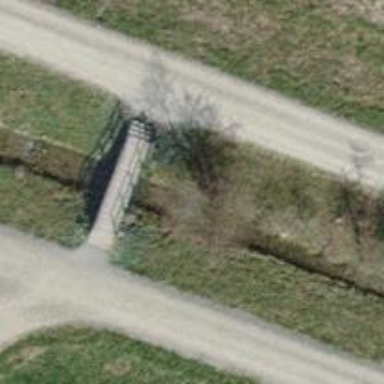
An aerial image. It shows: Concrete steps with grade 2 track type.